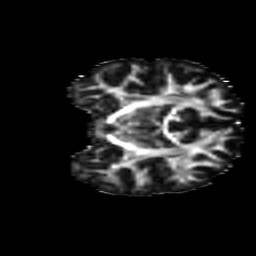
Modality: FA
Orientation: coronal
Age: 16
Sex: female
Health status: ill
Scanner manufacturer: ge
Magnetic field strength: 3 T
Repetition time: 7.5 s
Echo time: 0.079 s